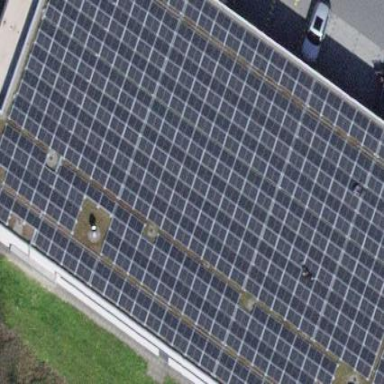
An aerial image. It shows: Solar power generator.